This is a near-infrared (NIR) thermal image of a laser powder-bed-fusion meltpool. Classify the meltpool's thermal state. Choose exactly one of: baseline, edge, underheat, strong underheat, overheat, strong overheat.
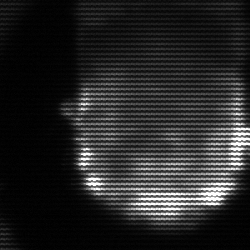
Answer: baseline